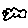
Label: cloud